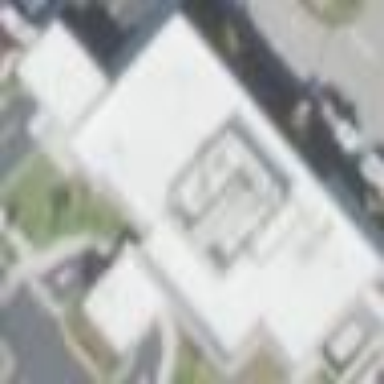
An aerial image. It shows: Hospital building.